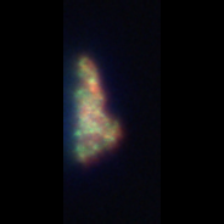
Taxon: Unknown_detritus
Group: Unknown